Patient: sex M, age 61
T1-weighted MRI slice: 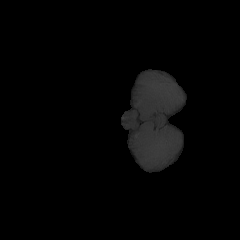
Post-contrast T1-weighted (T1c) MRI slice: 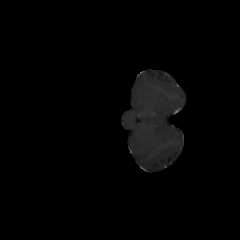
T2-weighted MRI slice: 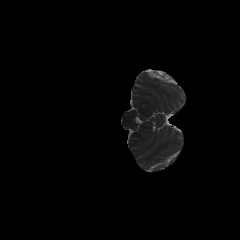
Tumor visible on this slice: no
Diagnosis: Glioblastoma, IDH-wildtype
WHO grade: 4